Here is the raw acceleration-versus-time signal recorded on a bearing housing. Diagnose the bearing from this image, choosing from: normal, inner_race, outer_race, ball.
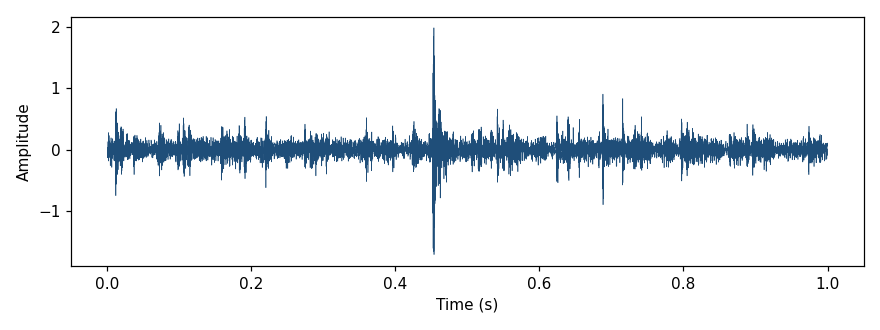
Answer: ball